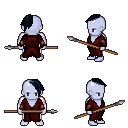
a pixel art fantasy rpg character, male body template, dark elf, purple skin, red robe, white pants, raven long mohawk hairstyle, leather bracers, spear, four views (front, back, left, right), 2x2 character sprite sheet, small pixel art, hard edges, no anti-aliasing